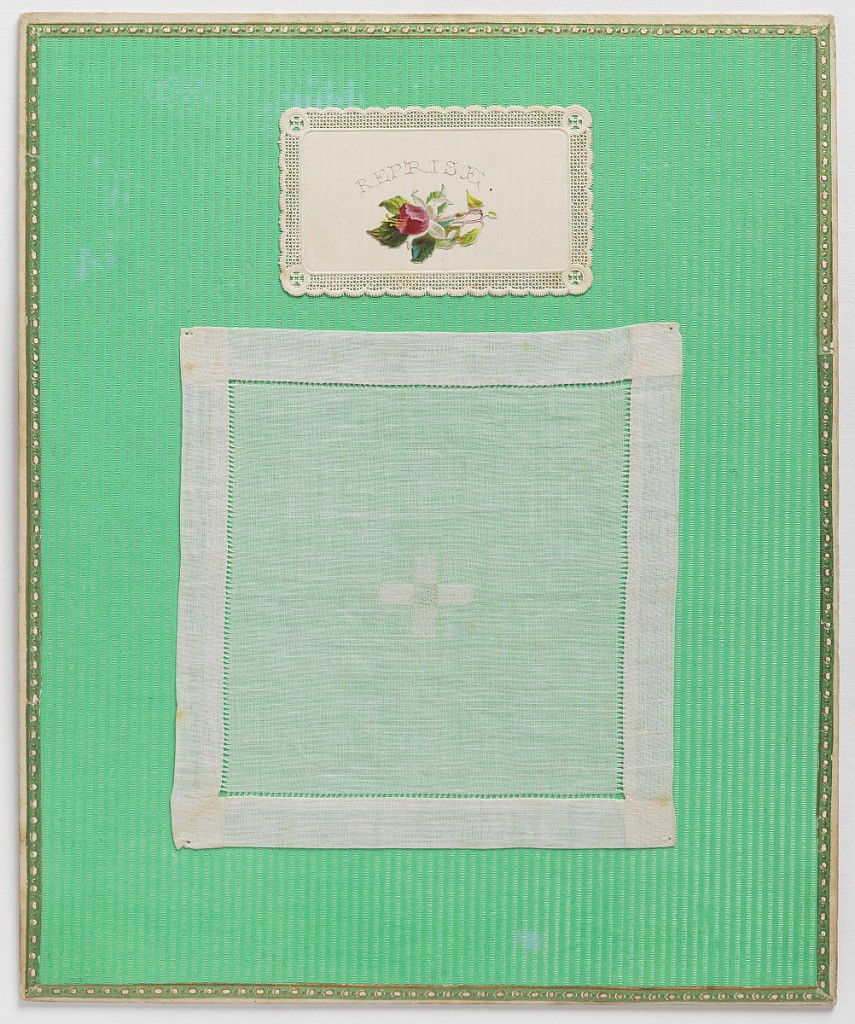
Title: Sewing sample
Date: late 19th century
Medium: Cotton
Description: Small square of muslin, with darned center, in cross shape, hem-stitched edge.